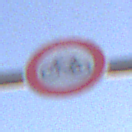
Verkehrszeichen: VerbotRadverkehr
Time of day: SunriseSunset
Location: Outdoor (Nature)
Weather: Clear
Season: NotSpecified
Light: Natural